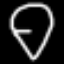
Label: diamond